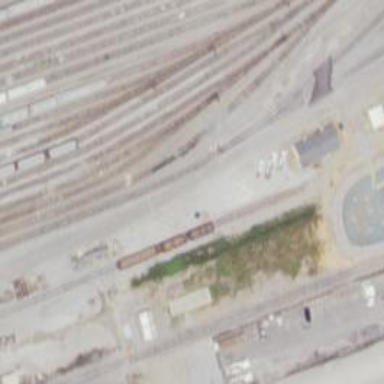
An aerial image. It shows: Railway yard.